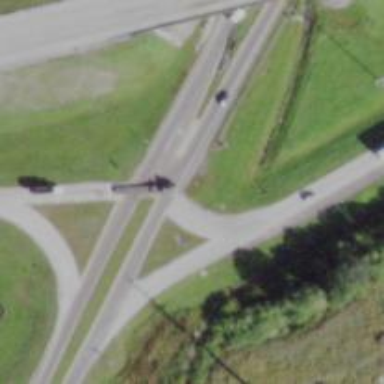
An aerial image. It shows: Diamond junction on motorway link.